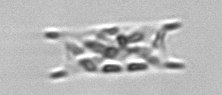
Label: Eucampia